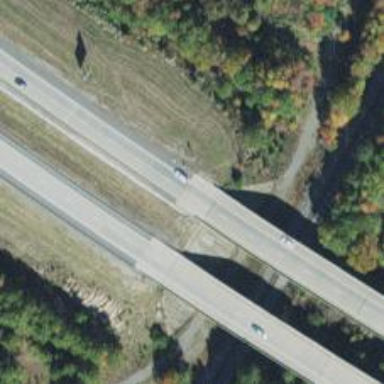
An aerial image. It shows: Beam bridge on motorway.